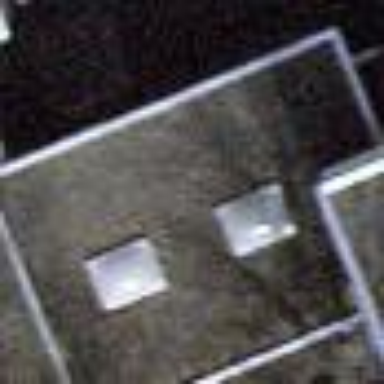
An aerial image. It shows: View of roof of building.